Field crop: maize
Growth stage: 1
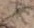
Species: salsola